Field crop: maize
Growth stage: 1
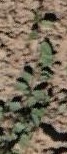
Species: convolvulus